Question: I am using SSRS 2012 for my report. I want to hide certain columns in a report. I don't want to see spaces between columns in my report when a middle column is not visible. I have an expression that hides or make visible a certain column base on the value selected.'=IIF(CBool(Parameters!Column.Value)=True,True,False)'
But the issue I have with this is that I see spaces between columns in the table when the report is rendered.
In the image below, I want to be able to hide the Code column at the middle of the table without seeing any gap between columns in the table. Thanks for the help.

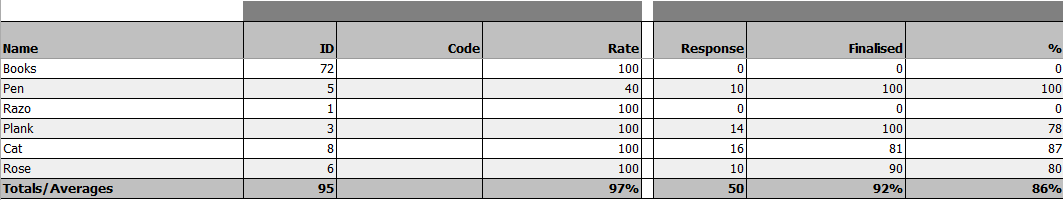
Answer: I'm assuming that you highlighted the Code column and then added the expression to the 'Hidden' property in the Properties Pane?
Try right clicking on the column, selecting Column Visibility, and then entering your expression in the box under the 'Show or hide based on expression' radio button. This should collapse the column and not leave any whitespace when your parameter is set to true.